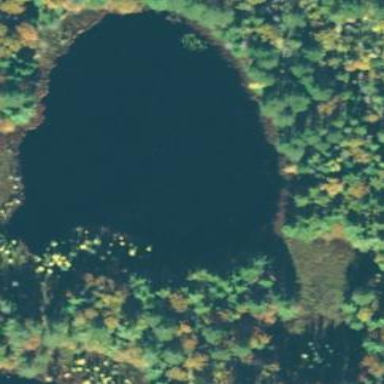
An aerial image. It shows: Peaceful pond surrounded by nature.